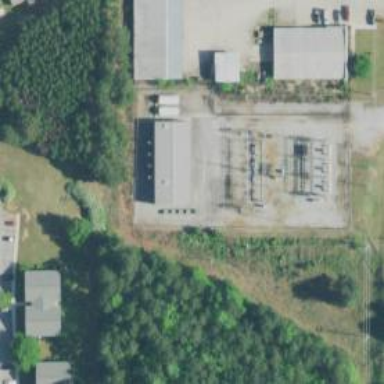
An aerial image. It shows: Generator is pictured.